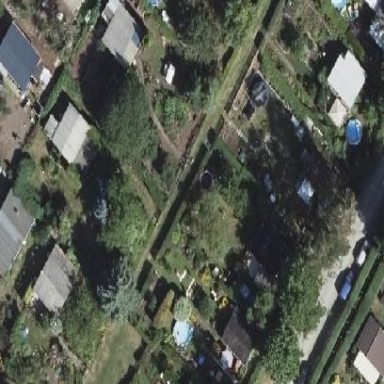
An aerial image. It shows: Plot within allotments.